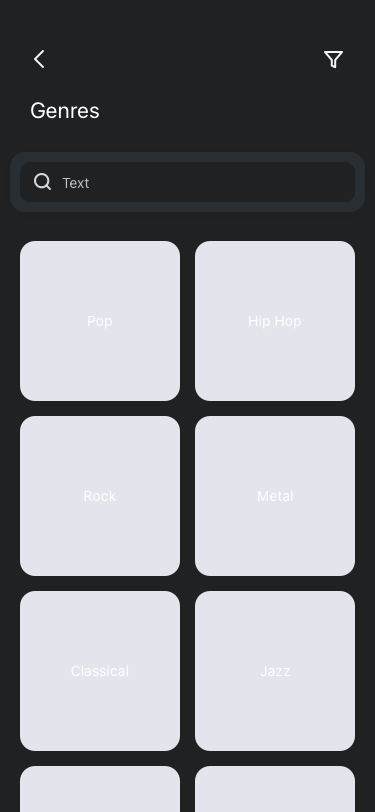
Text in this UI design:
Jazz
Classical
Metal
Rock
Hip Hop
Pop
Genres